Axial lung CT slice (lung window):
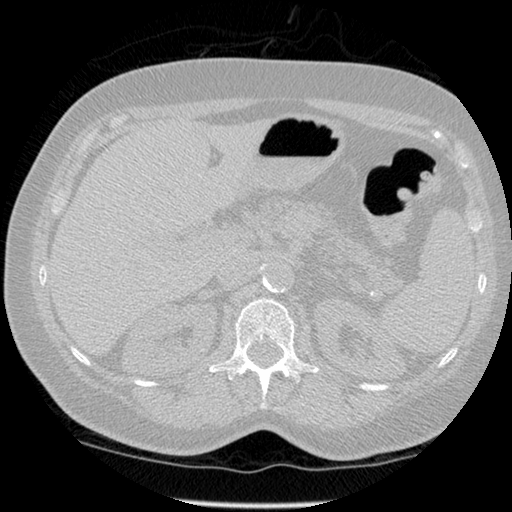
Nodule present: no